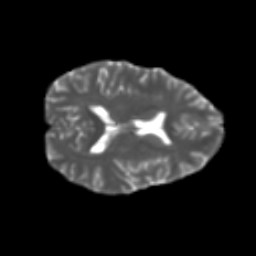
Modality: T2w
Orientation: axial
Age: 35
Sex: female
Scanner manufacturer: ge
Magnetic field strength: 3 T
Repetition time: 7.8 s
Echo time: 0.0606 s